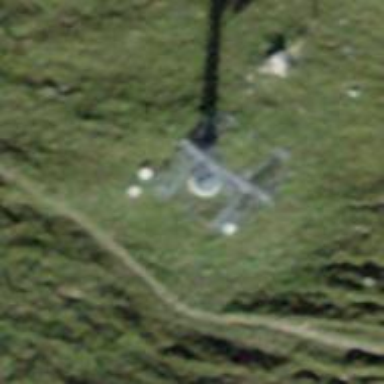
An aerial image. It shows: Pylon used for aerialway.